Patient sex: M
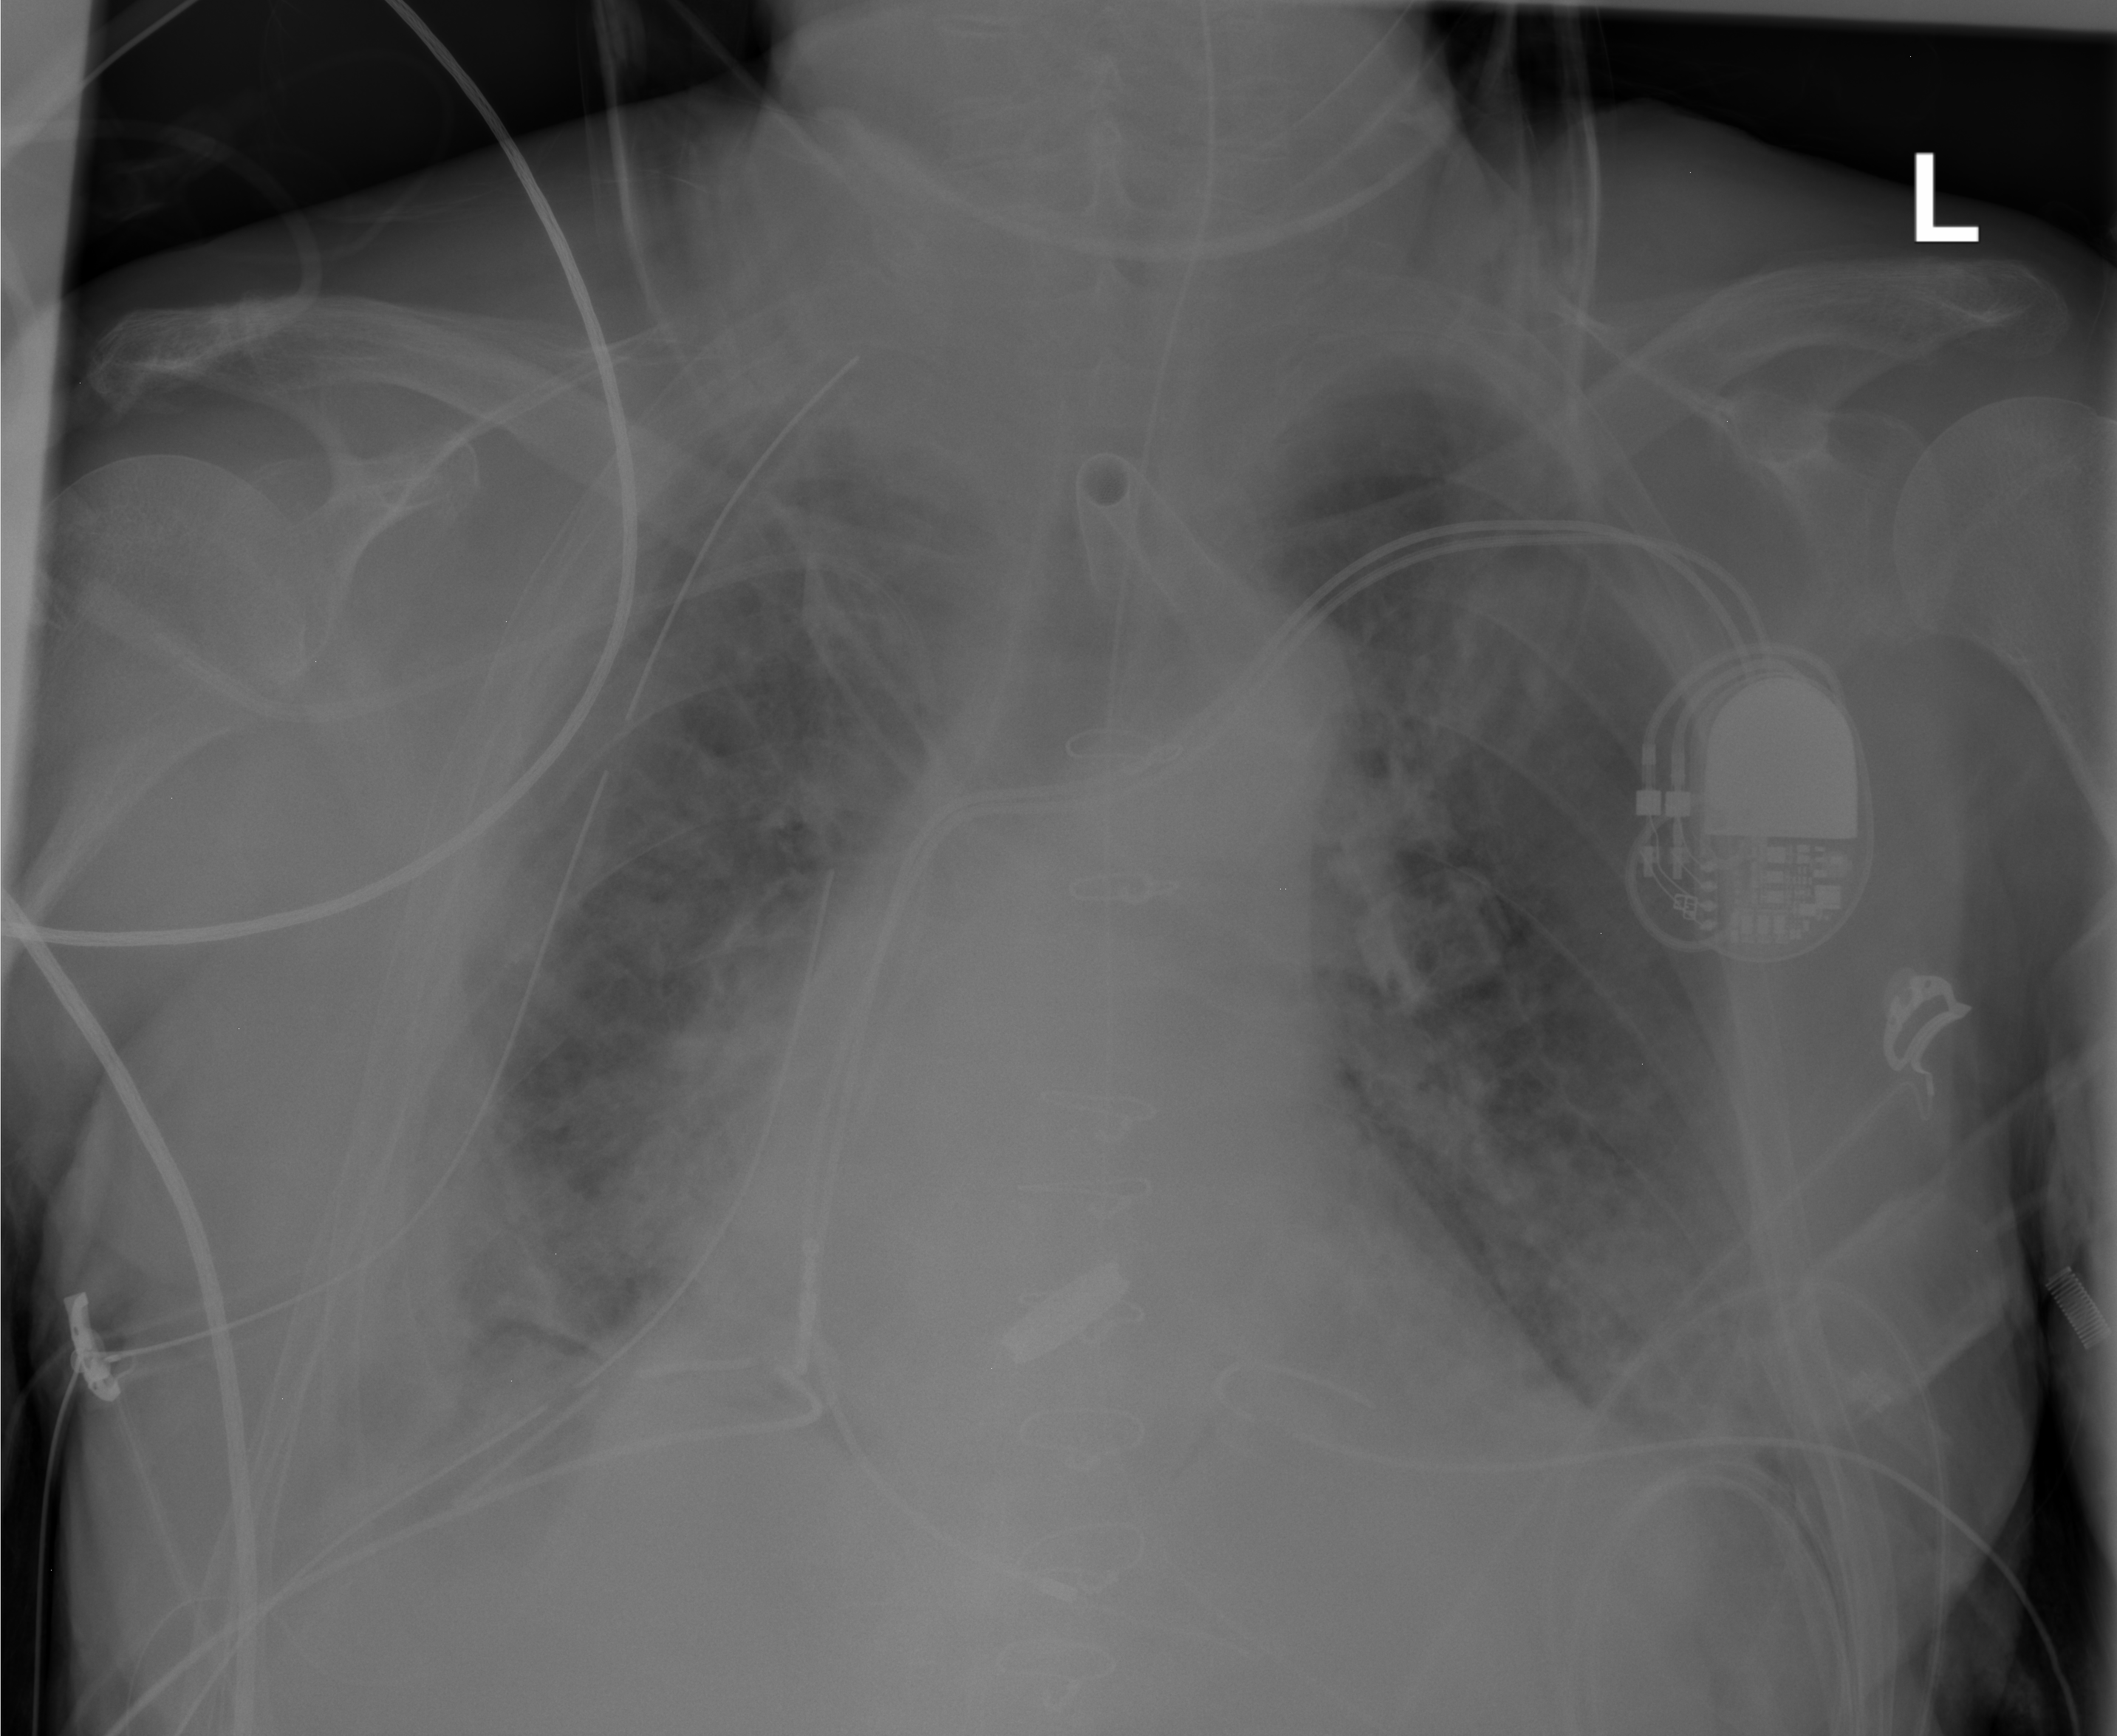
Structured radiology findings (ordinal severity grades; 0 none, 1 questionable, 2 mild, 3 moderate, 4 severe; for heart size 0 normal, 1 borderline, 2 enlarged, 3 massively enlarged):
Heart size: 2
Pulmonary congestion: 2
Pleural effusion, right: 2
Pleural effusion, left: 0
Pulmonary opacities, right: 3
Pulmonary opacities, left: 2
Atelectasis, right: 3
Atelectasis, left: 2